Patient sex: M
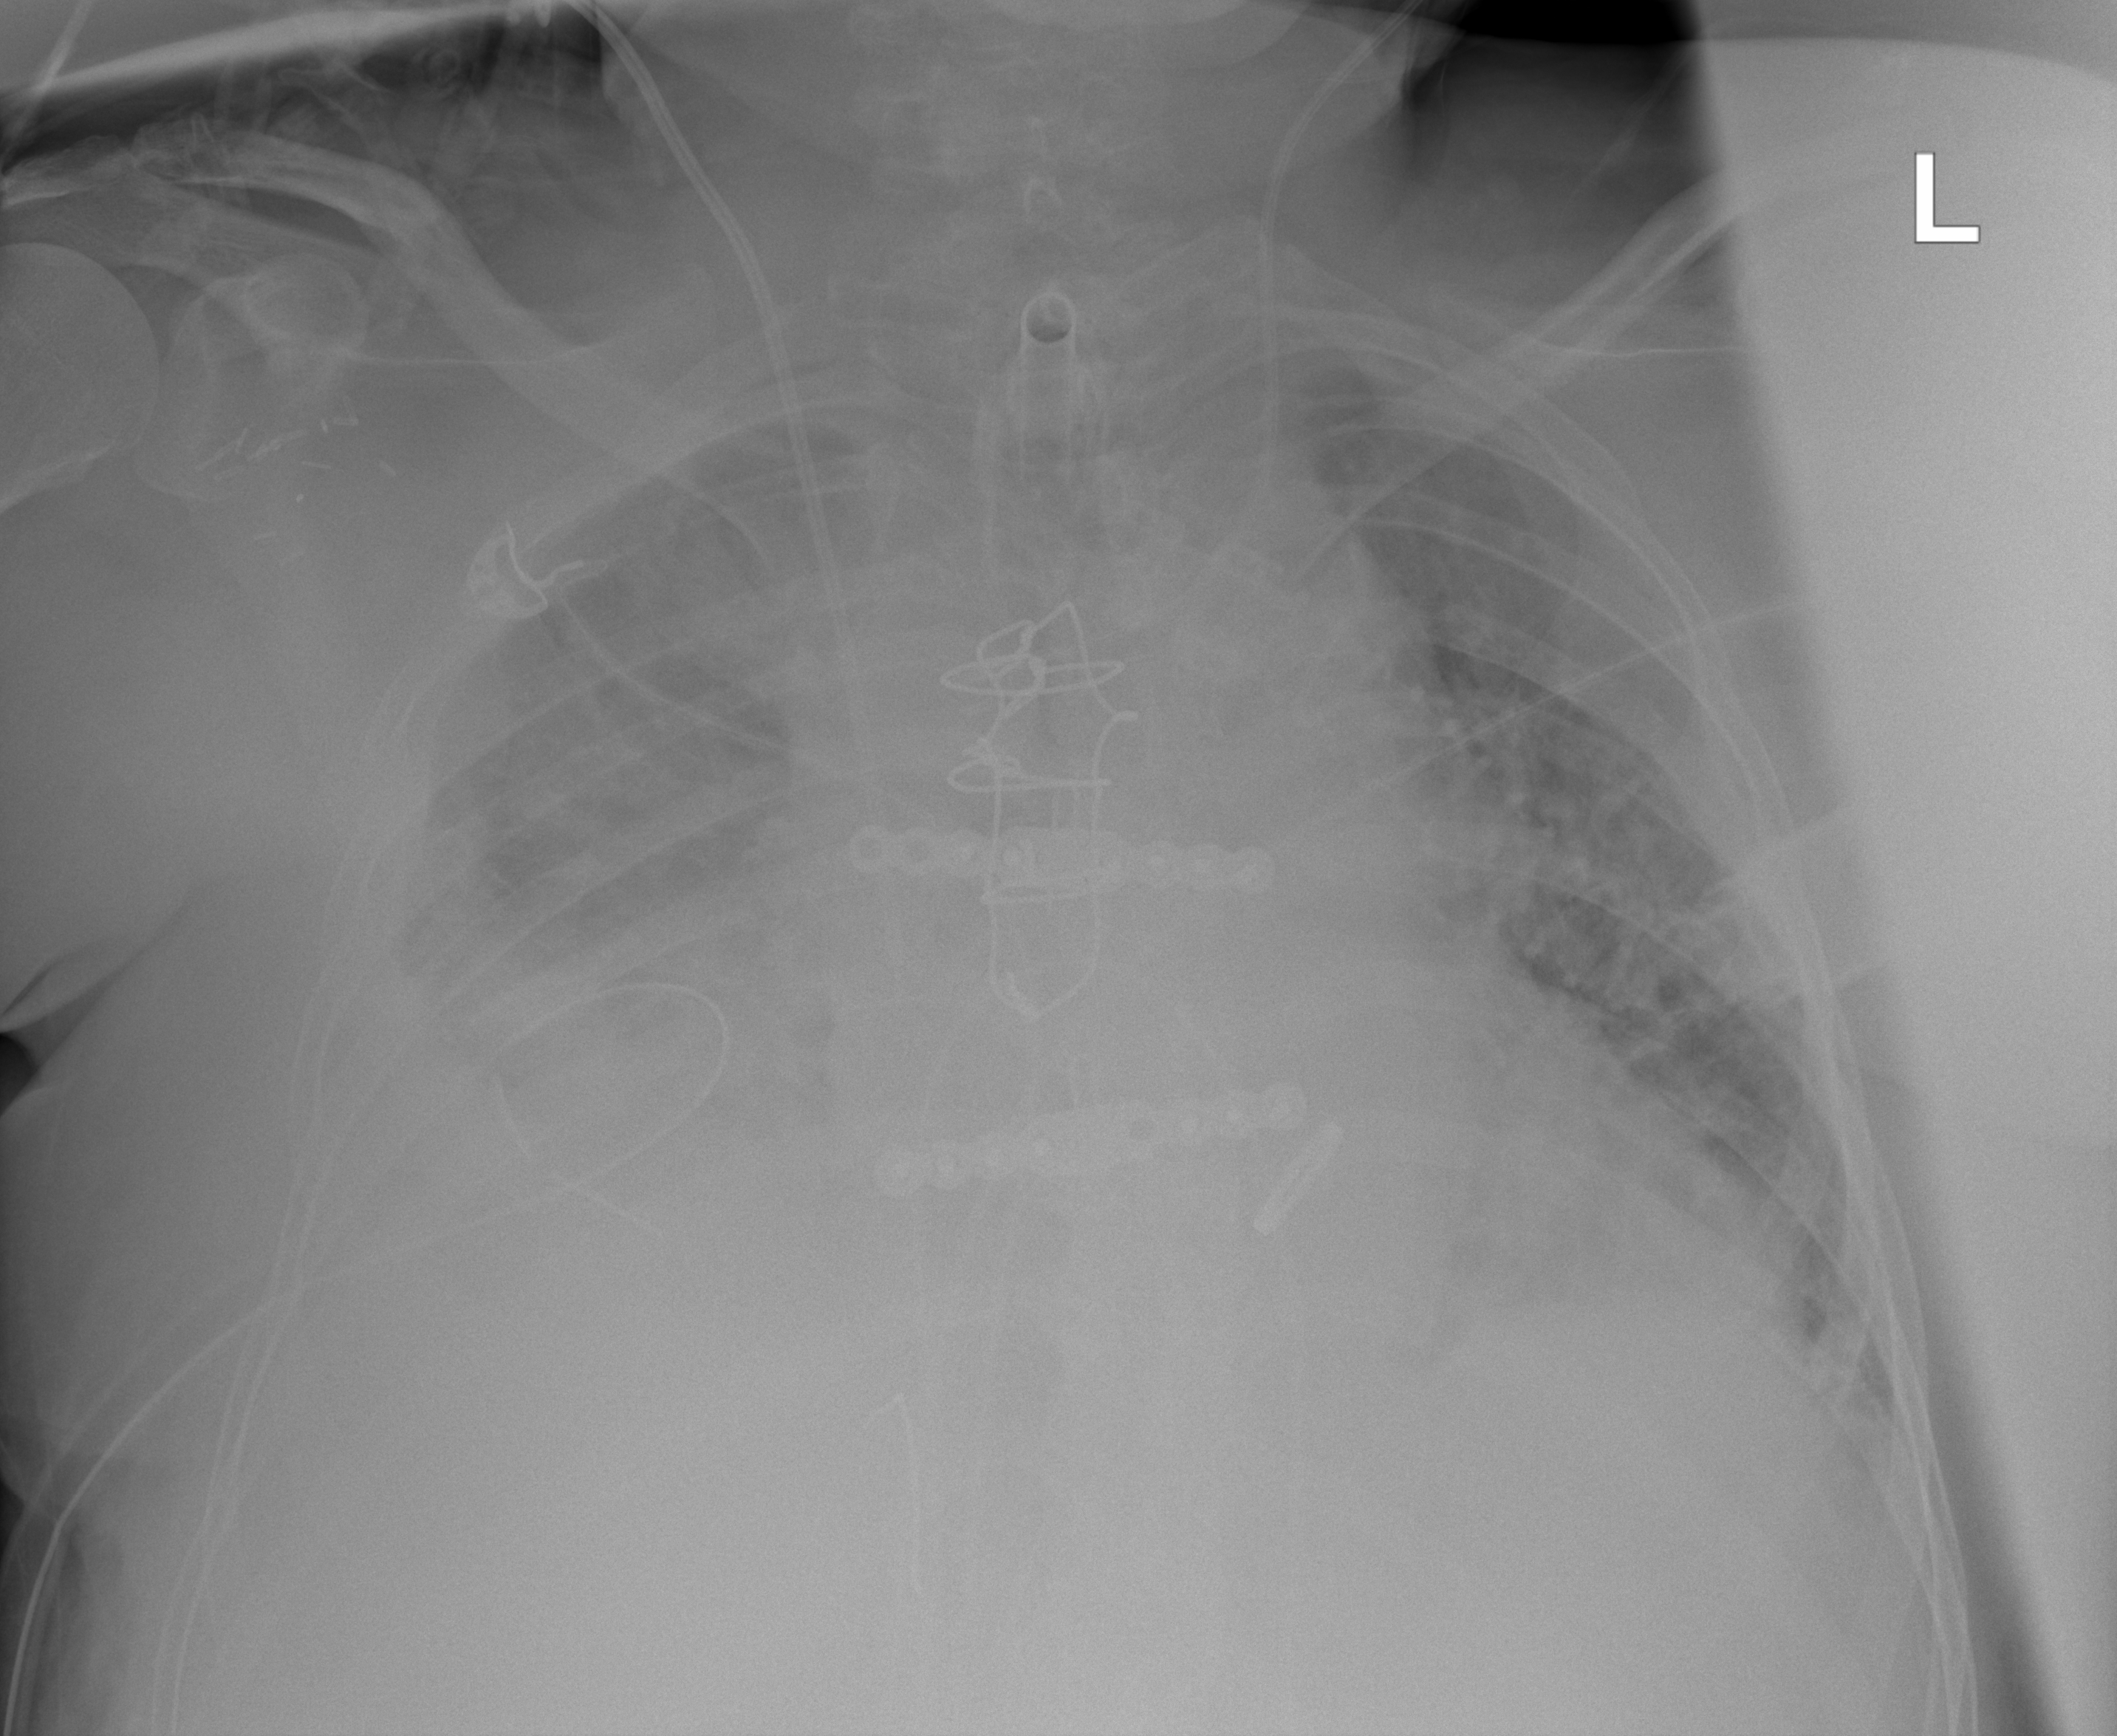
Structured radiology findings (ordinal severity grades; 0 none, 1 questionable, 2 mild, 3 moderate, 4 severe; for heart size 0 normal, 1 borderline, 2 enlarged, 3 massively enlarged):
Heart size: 2
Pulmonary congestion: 1
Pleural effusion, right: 3
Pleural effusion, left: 2
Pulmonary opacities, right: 2
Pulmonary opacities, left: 2
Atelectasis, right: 3
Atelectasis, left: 2